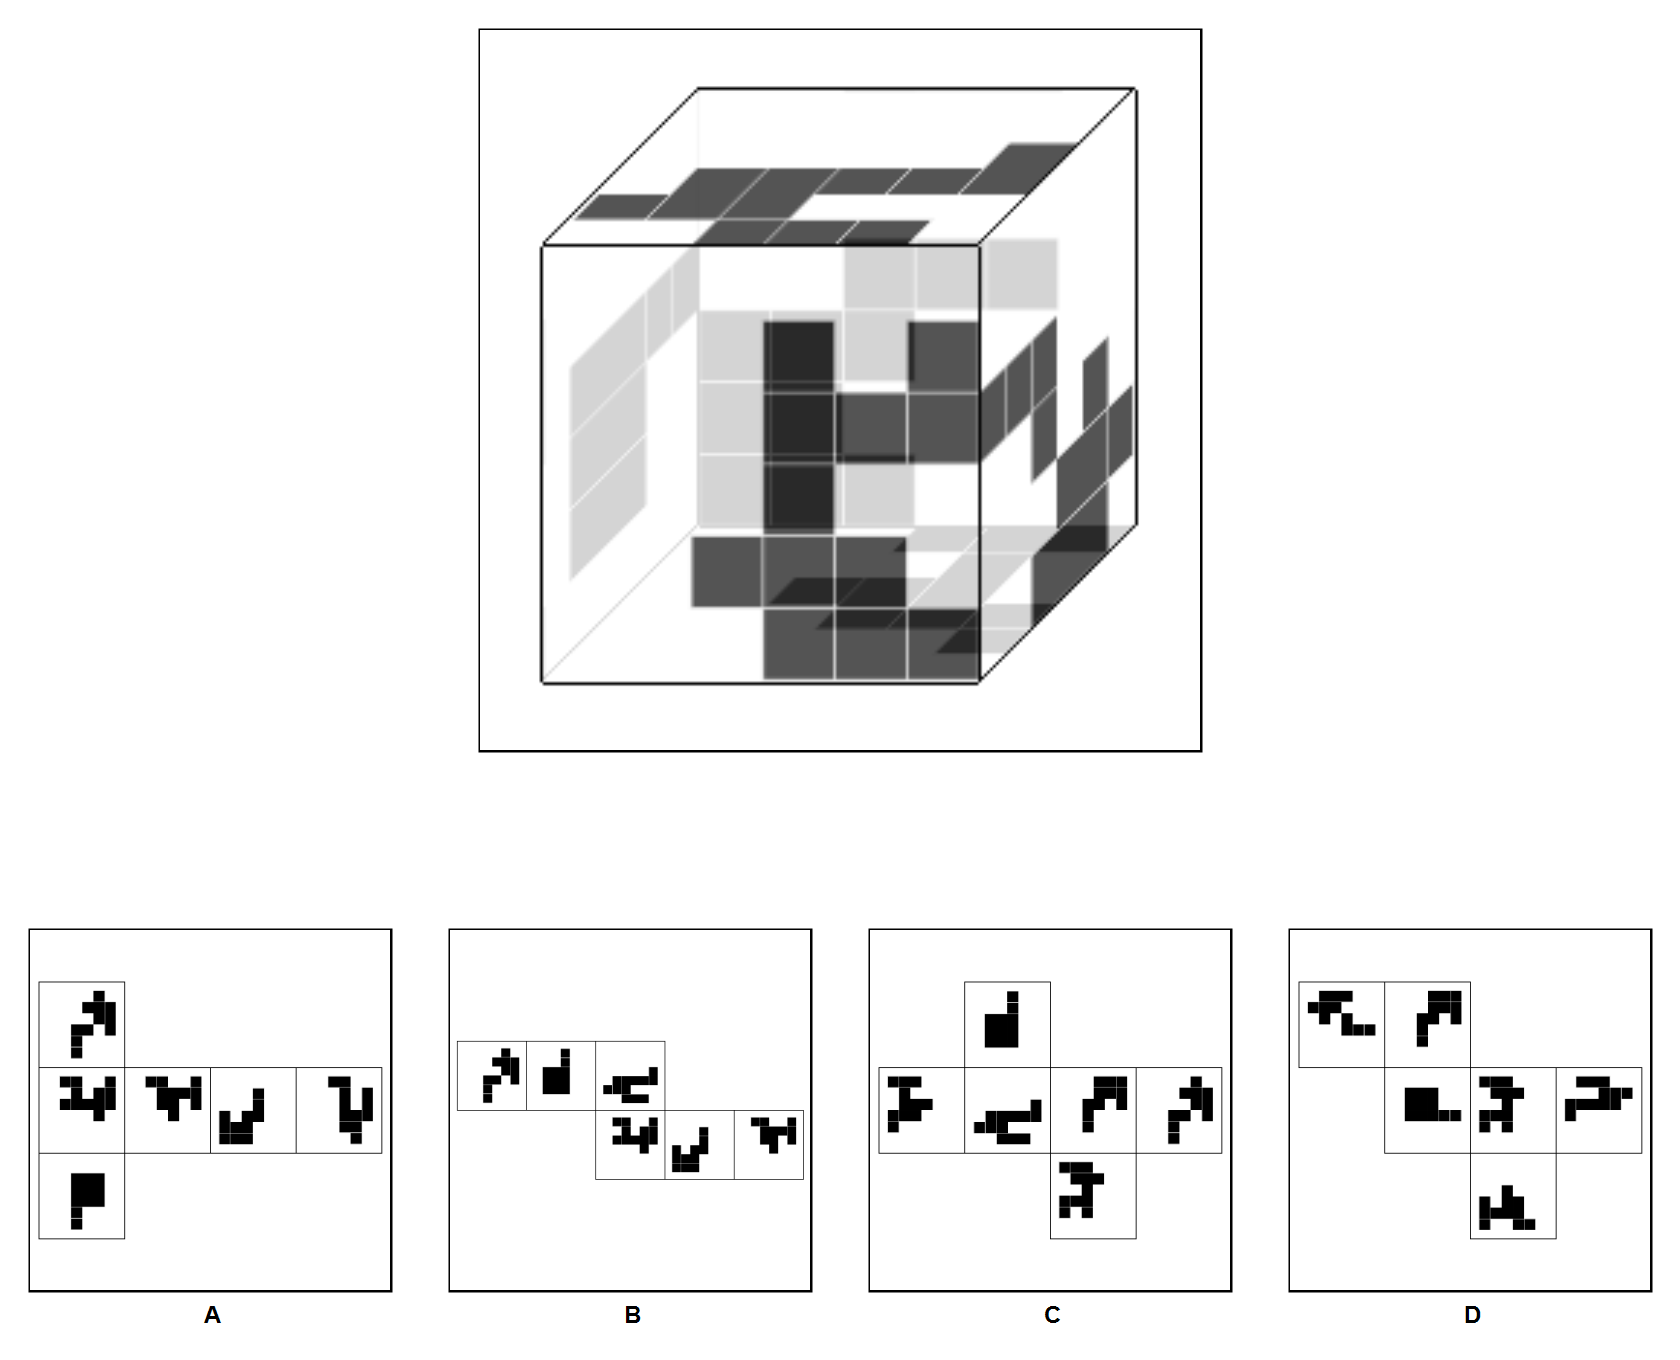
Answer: A